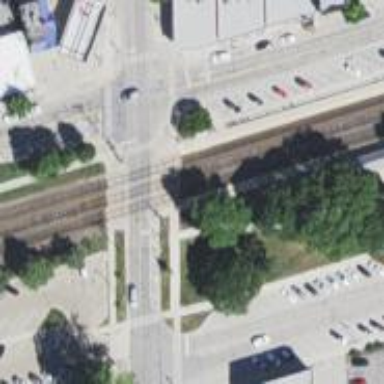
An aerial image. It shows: Crossing for the railway.